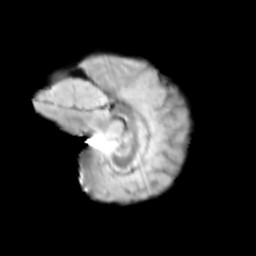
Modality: T2w
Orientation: sagittal
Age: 11
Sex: female
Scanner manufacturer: siemens
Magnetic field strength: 3 T
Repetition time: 3.8 s
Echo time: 0.07 s